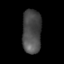
Tissue: skin
Cell type: Epithelial cells
Senescence score: 0.2785
Nuclear area (px): 814
Mean DAPI intensity: 74.606